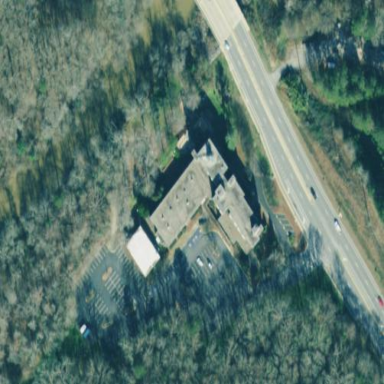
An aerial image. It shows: Building.